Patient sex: M
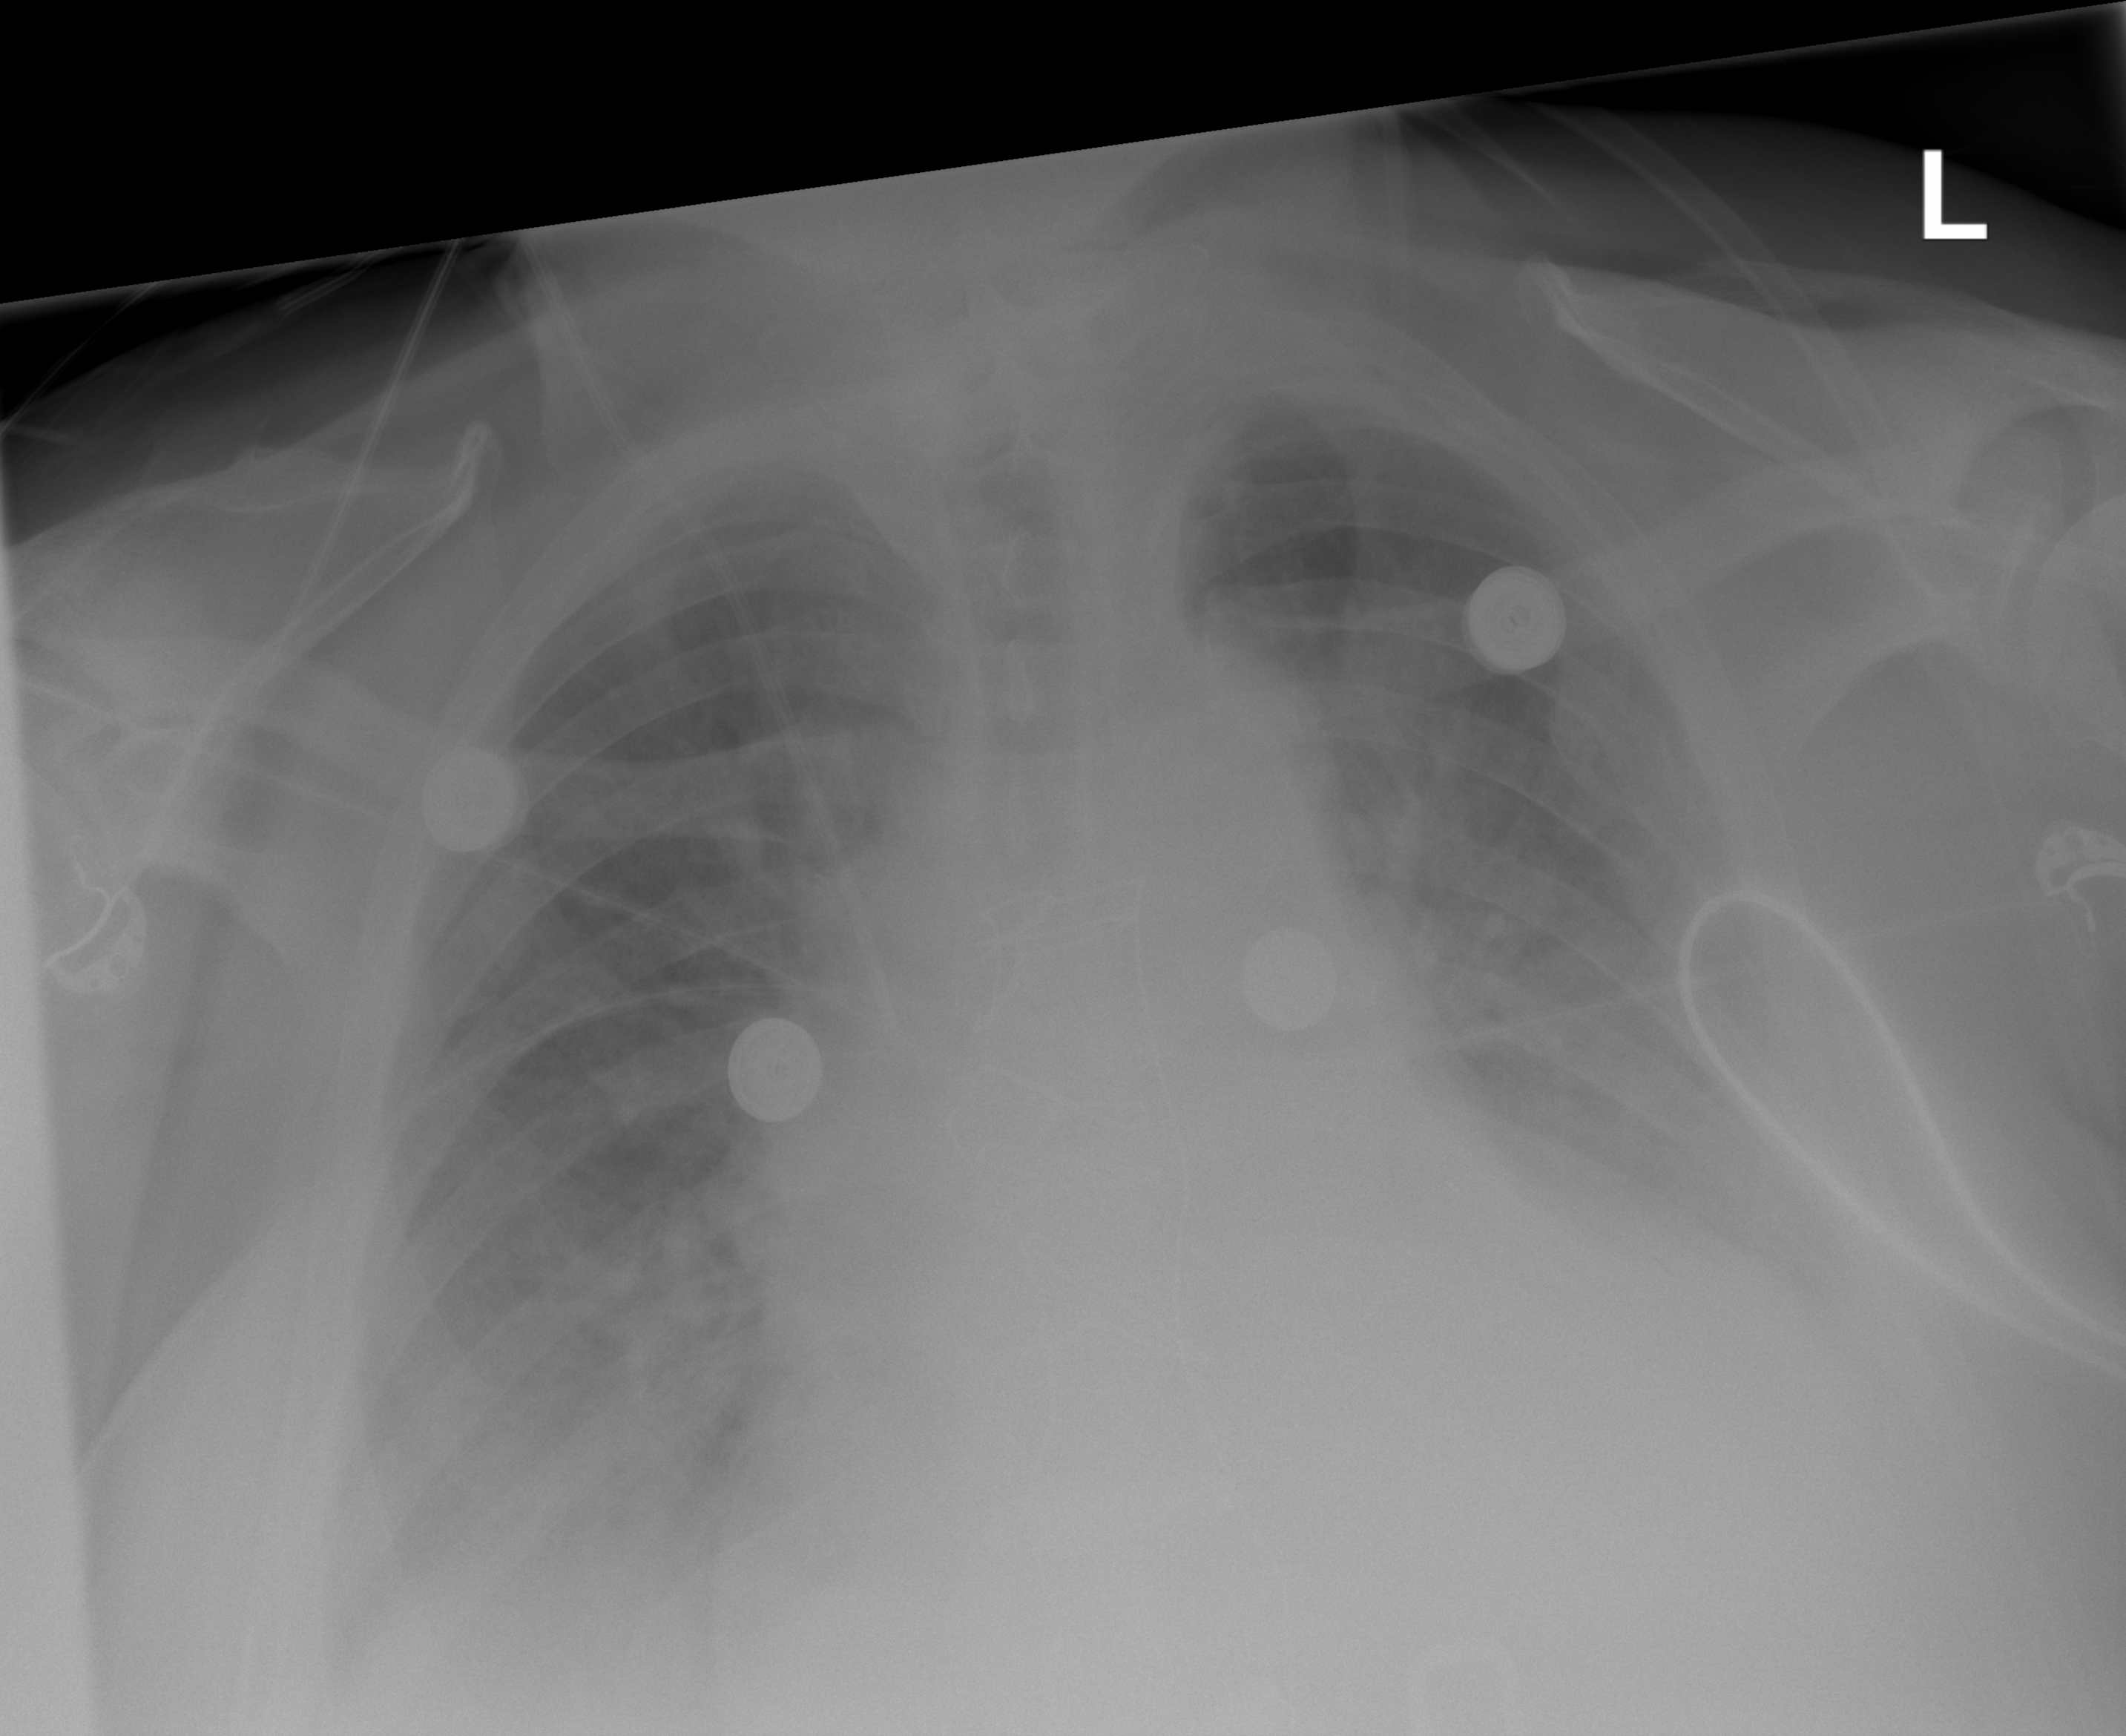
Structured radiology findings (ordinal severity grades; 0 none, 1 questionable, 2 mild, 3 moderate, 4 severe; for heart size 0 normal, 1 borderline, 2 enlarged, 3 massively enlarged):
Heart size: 2
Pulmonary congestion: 2
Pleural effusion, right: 2
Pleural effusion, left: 3
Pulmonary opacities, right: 2
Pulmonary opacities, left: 2
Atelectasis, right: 0
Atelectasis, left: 2